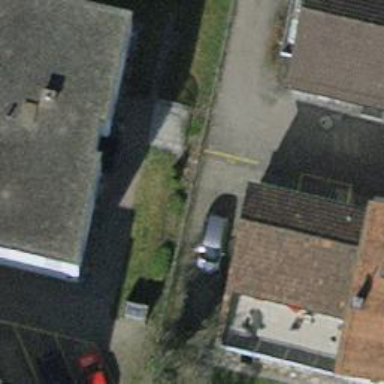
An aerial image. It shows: Garages as part of the building.